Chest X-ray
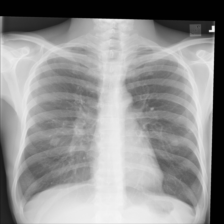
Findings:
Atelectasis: negative
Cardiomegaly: negative
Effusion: negative
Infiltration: negative
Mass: negative
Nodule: negative
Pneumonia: negative
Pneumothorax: negative
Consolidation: negative
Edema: negative
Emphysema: negative
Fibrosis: negative
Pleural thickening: negative
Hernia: negative